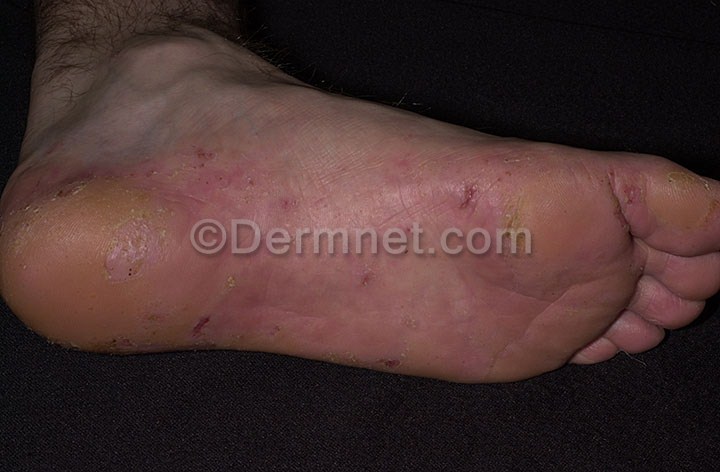
Disease: Eczema Photos